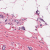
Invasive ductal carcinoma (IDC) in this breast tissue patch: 0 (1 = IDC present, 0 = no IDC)